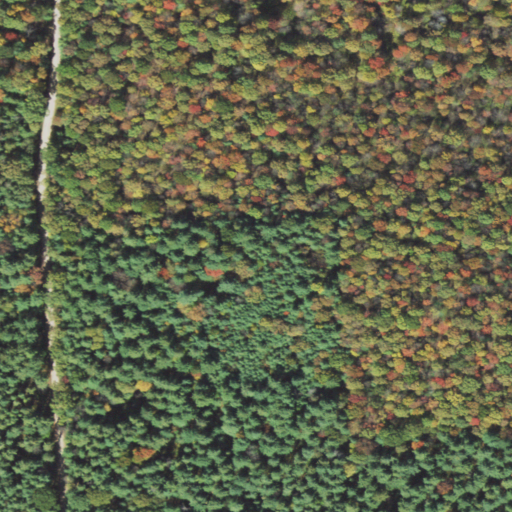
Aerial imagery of mountain in Pennsylvania named Grove Hill containing deciduous forest, evergreen forest, mixed forest, open development, and low intensity development